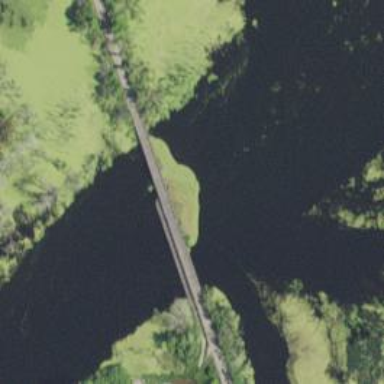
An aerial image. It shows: Abandoned railway crossing over cycleway bridge.